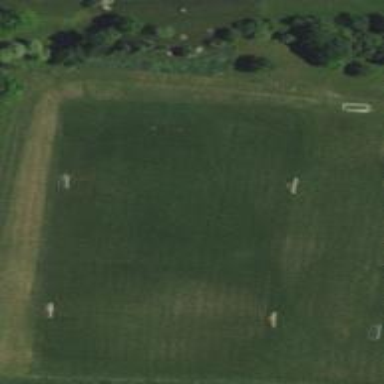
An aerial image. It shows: Soccer pitch for leisure land activities.